Question: I have a Google Sheet workbook with multiple sheets being used to track COVID-19 cases in institutions across the country. The built-in Google Sheets geo chart works perfectly for the data visualization I need to accomplish, with one issue: It currently can't differentiate between actual 0 and "no data", which super skews how the

(essentially you can choose what color to use on the map for high value, mid value, low value, and no value. Where it should be using the color for "no value", it uses the low value color instead which makes the visualization confusing.)
The reason it's doing that is the array it's using as its data source contains zeroes to represent "no data available".
The array is imported from a different sheet by using '={'State Totals'!N4:P54}'. I found <URL>'.
<URL> to the sheet in question, if that helps at all. Really I just need a formula that
- -
I don't want to affect the origin sheet's zero handling, just the one that the chart's using. (I also am absolutely not being paid enough to try and rig up a better map with Google Data Queries instead of the in-built Google Sheets chart maker, so here's to hoping it's a simple matter of syntax.)
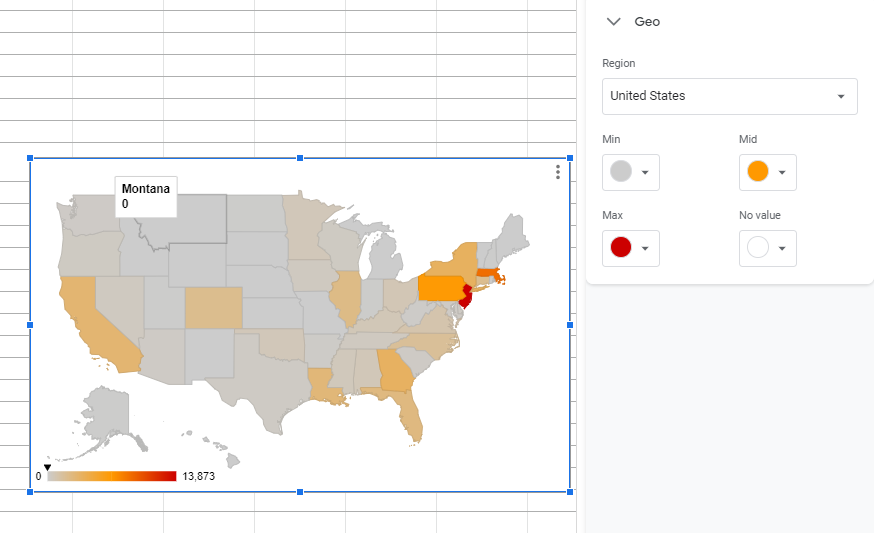
Answer: instead of '={'State Totals'!N4:P54}' use:
'''
=ARRAYFORMULA(IF('State Totals'!N4:P54=0,,'State Totals'!N4:P54))
'''